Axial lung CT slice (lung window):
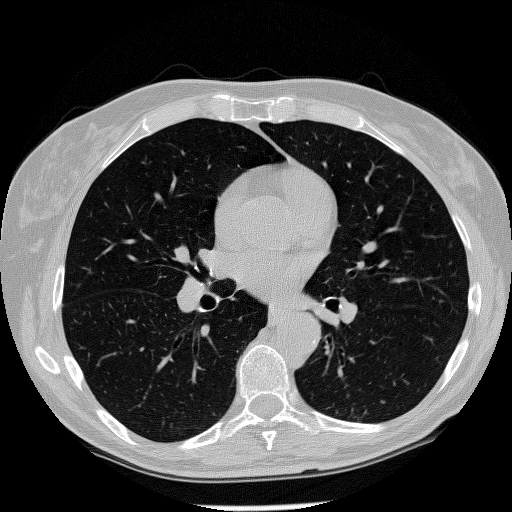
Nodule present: no